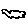
Label: cloud